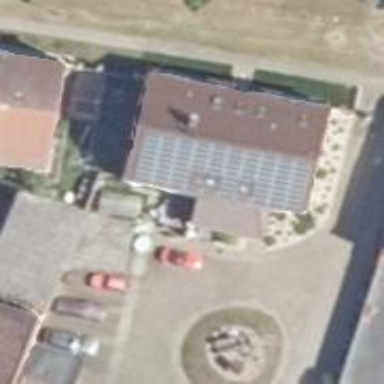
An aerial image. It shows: Solar photovoltaic panel generator producing electricity as small installation.